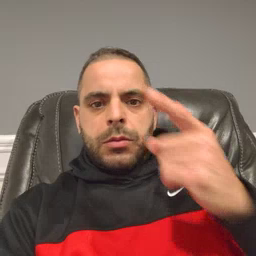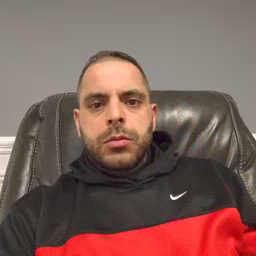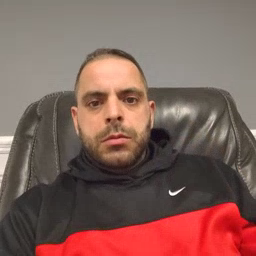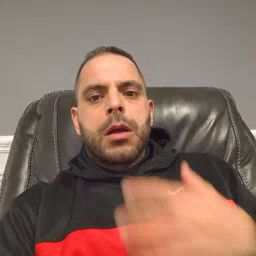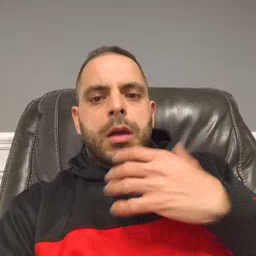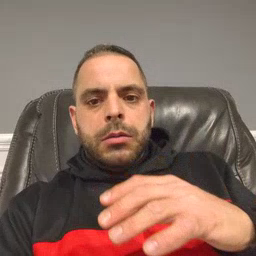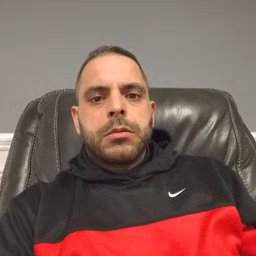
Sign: hot